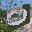
Label: 0